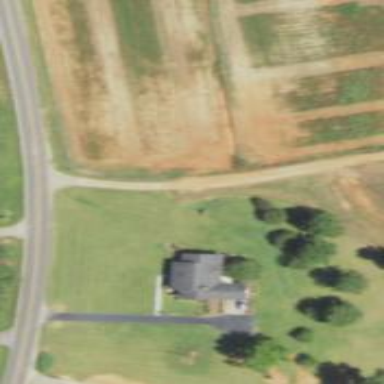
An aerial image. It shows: Driveway.